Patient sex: F
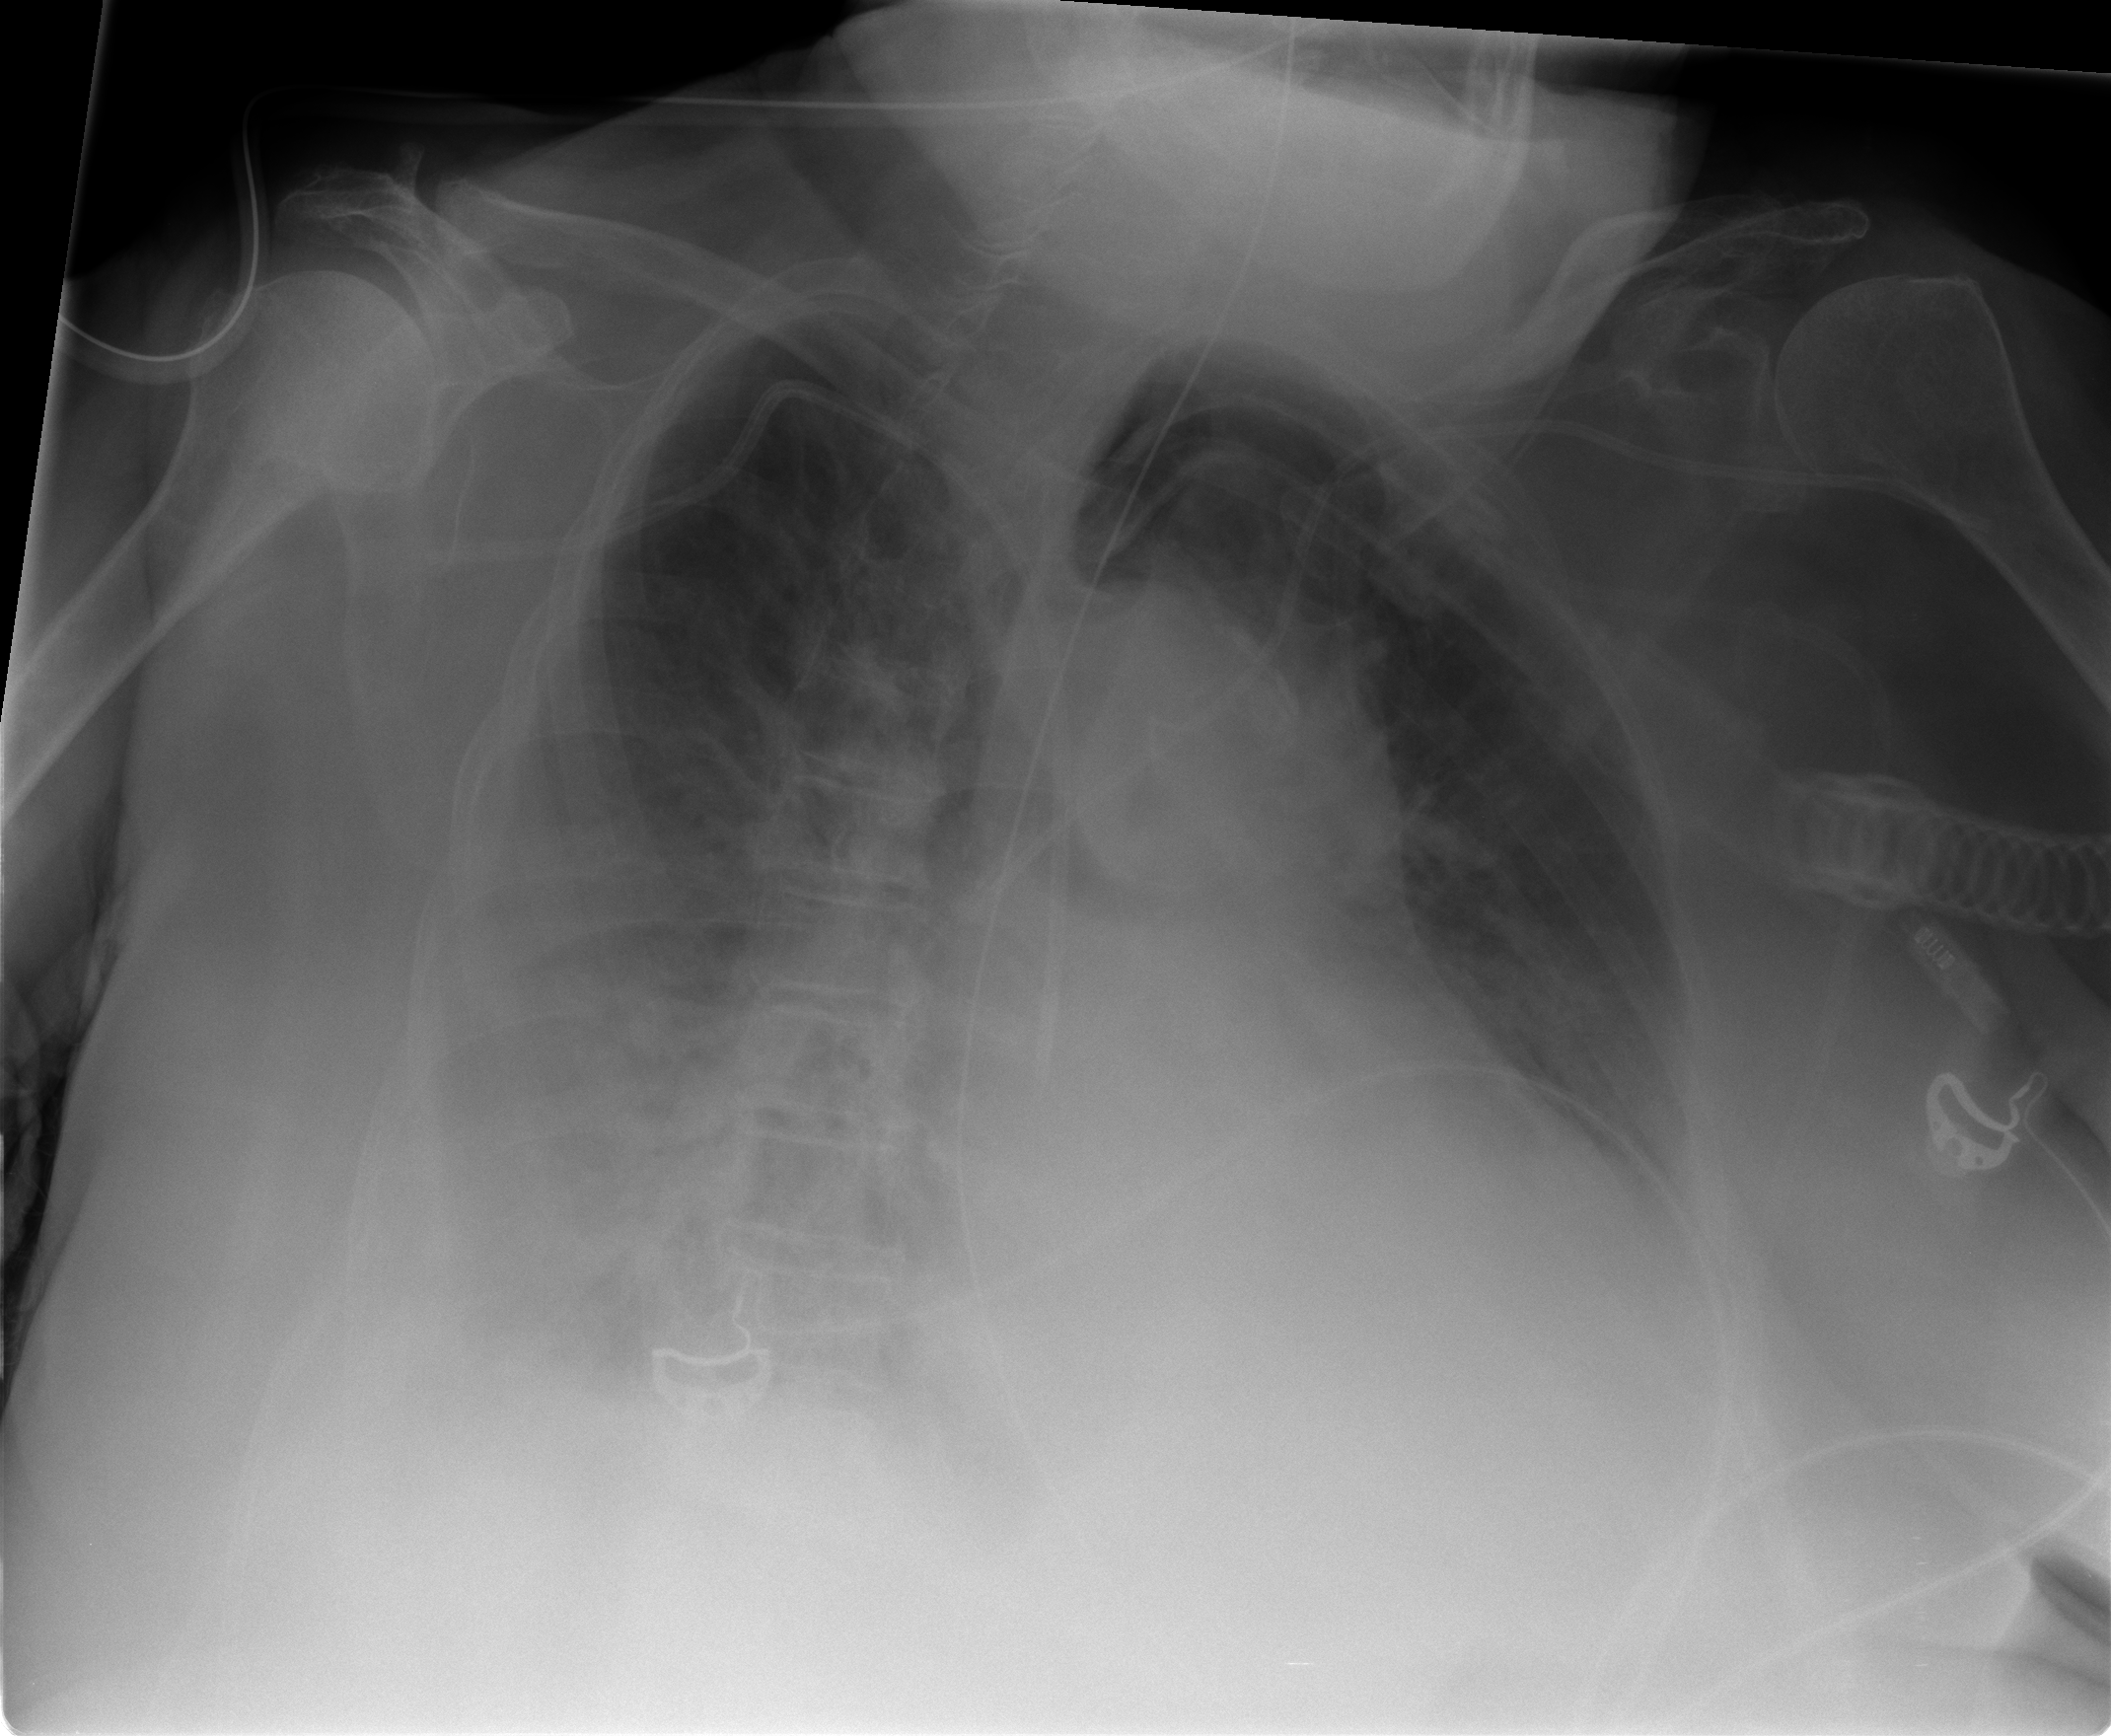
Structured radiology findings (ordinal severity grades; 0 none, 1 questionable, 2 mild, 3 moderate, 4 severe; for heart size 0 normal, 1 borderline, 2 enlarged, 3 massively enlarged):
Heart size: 2
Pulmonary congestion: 3
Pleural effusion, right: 3
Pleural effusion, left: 2
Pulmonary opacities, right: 3
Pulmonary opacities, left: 3
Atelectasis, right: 3
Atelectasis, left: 2